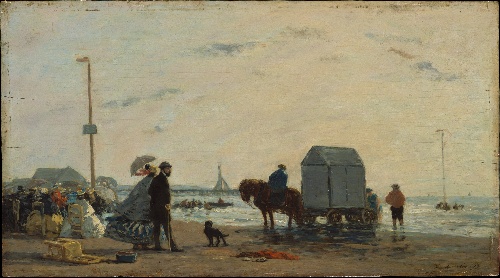
Title: On the Beach at Trouville
Artist: Eugène Boudin
Artist bio: French, Honfleur 1824–1898 Deauville
Date: 1863
Object type: Painting
Classification: Paintings
Medium: Oil on wood
Dimensions: 10 1/2 × 19 in. (26.7 × 48.3 cm)
Department: European Paintings
Credit line: Bequest of Amelia B. Lazarus, 1907
Accession year: 1907
Repository: Metropolitan Museum of Art, New York, NY
Tags: Men|Women|Horses|Beaches|Carriages|Leisure|Dogs